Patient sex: M
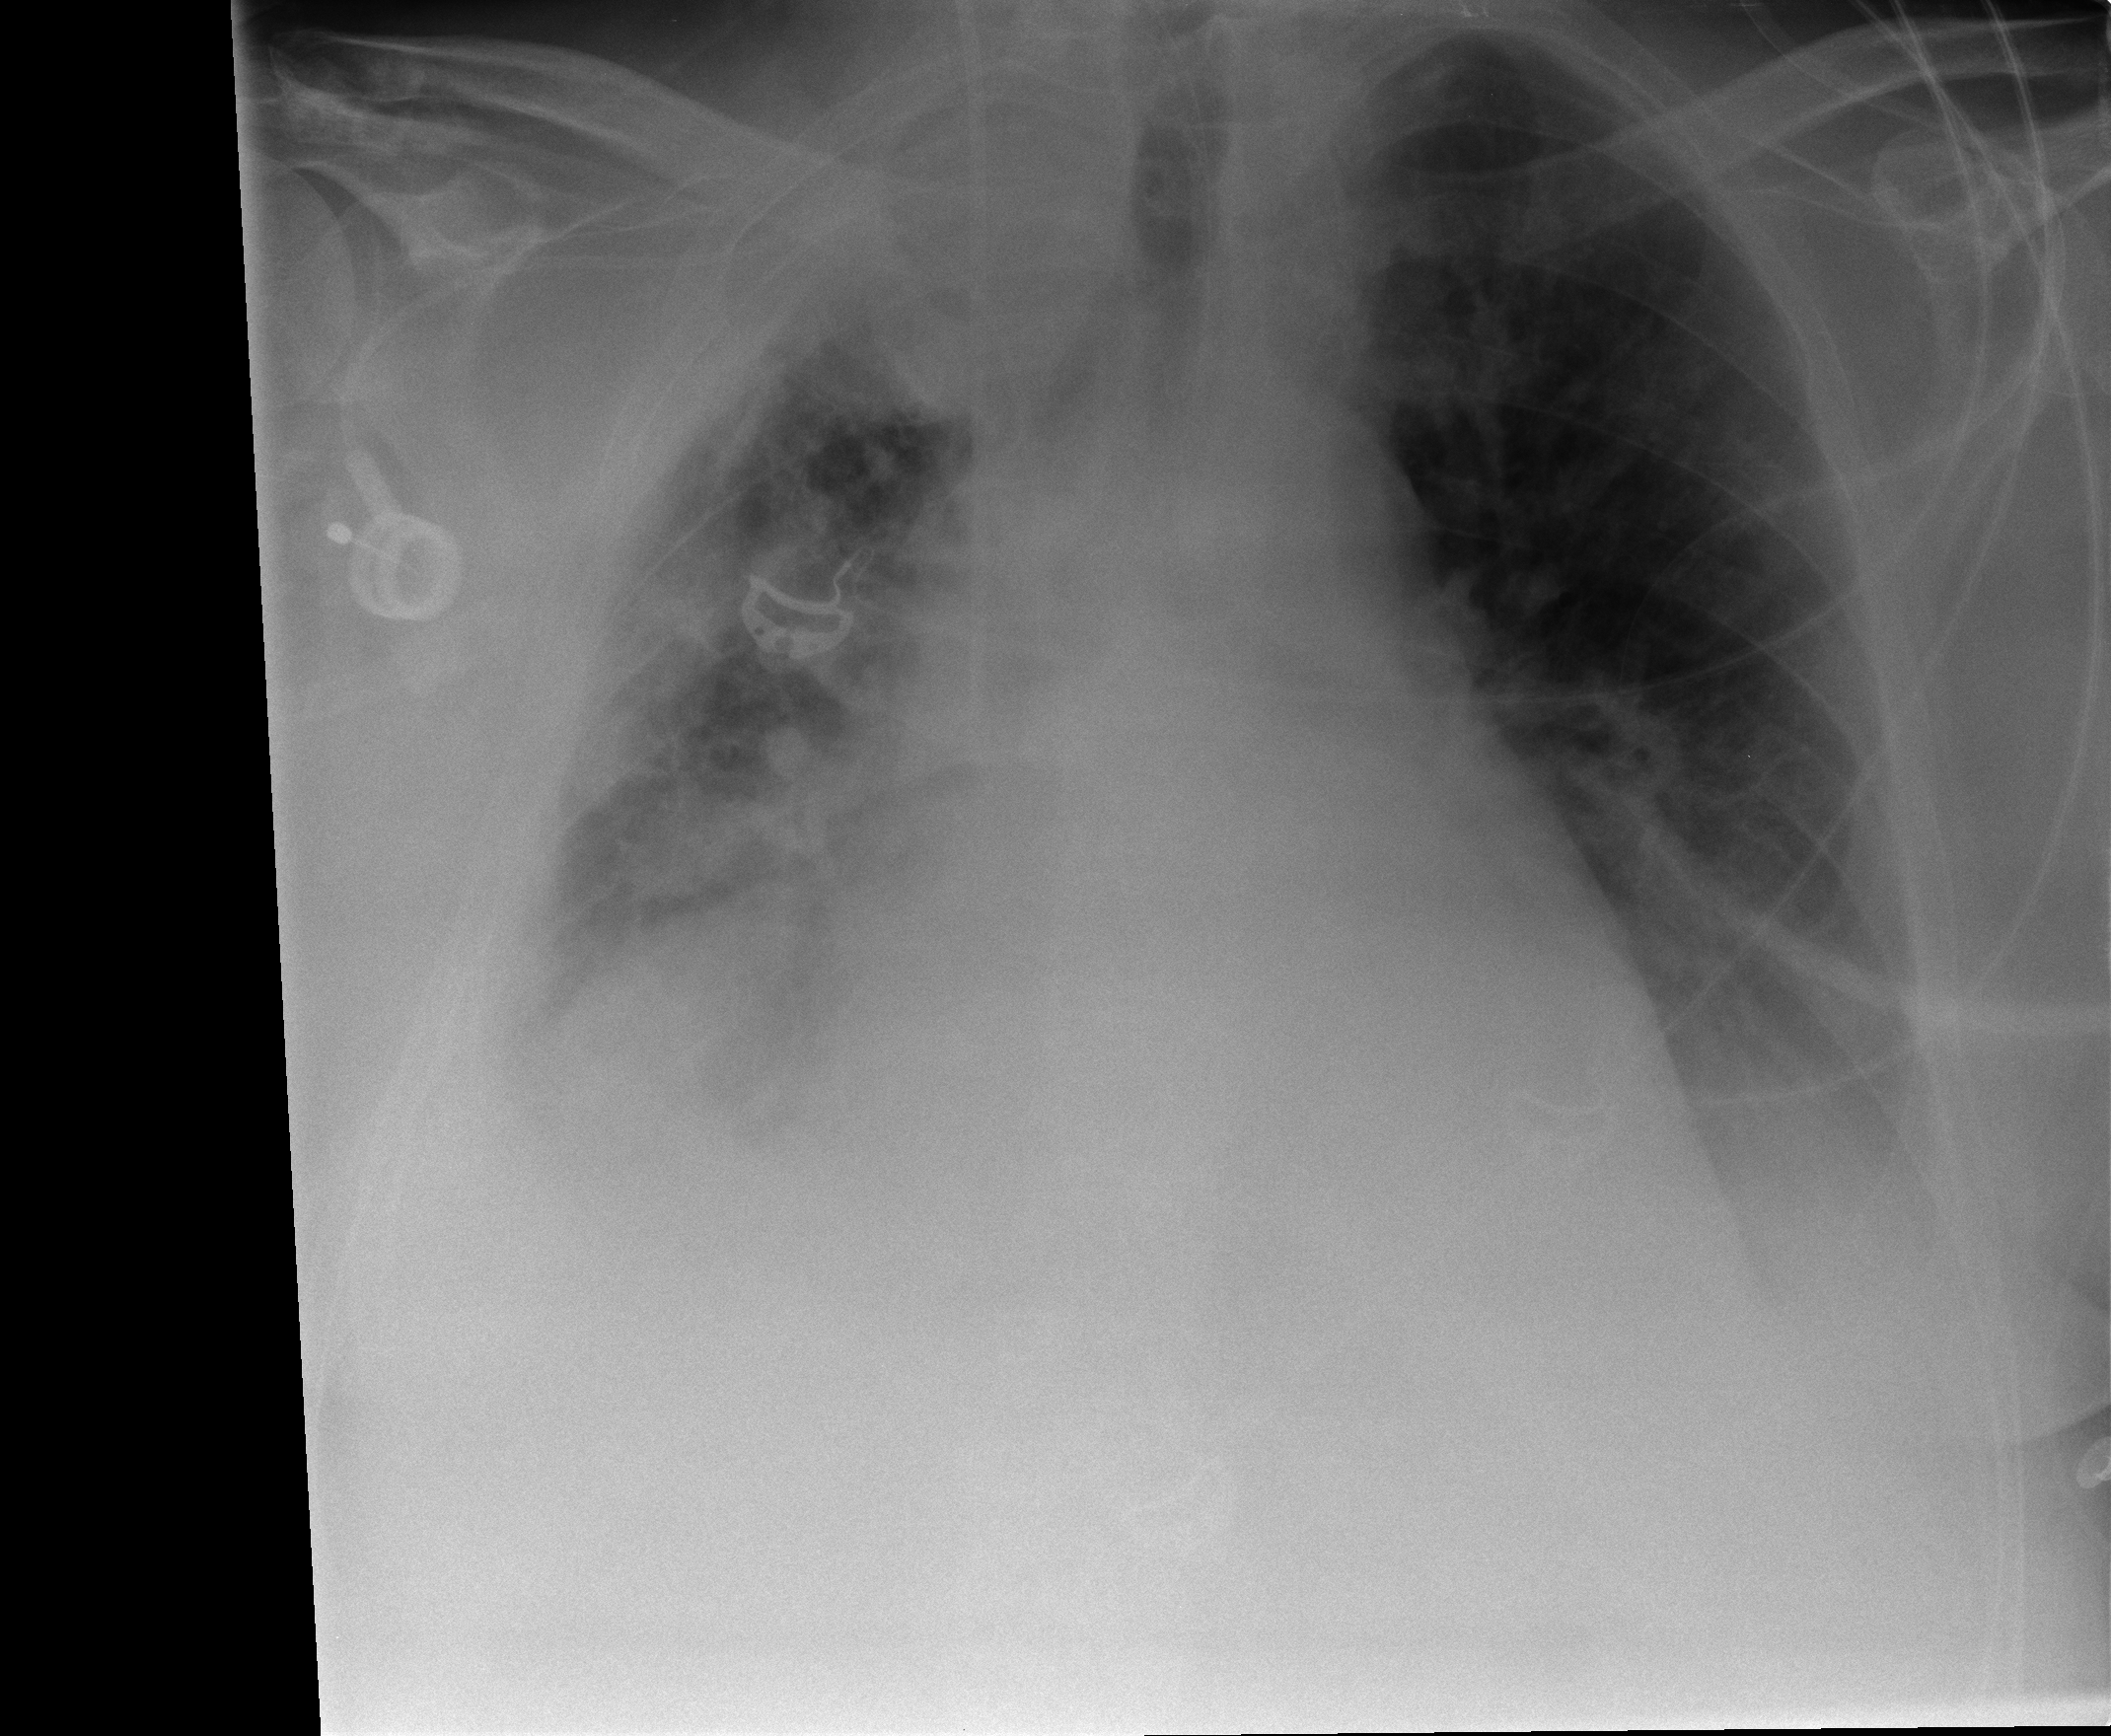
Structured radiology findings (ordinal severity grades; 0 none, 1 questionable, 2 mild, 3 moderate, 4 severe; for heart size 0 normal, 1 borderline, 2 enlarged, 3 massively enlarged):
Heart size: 0
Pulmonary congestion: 2
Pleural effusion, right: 3
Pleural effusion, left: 2
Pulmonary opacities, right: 3
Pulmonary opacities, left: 1
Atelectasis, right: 3
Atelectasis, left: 2